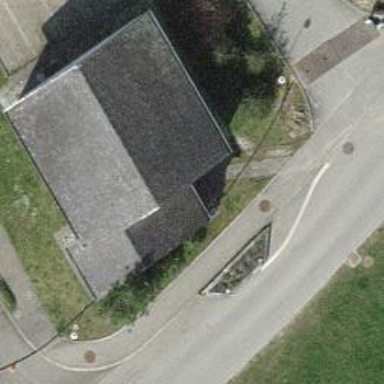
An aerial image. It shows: Sidewalk along the footway.